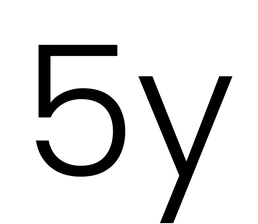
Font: Poppins-Light